Aerial crown-view tile of a tropical tree (Barro Colorado Island, Panama), acquired 20241014:
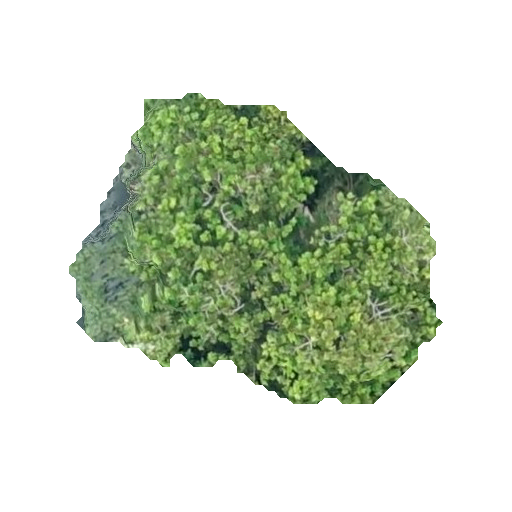
Species: Anacardium excelsum
GBIF accepted scientific name: Anacardium excelsum
Crown area: 122.623 m²